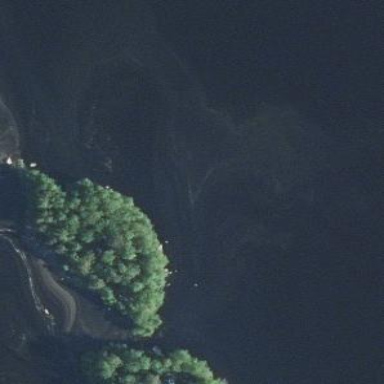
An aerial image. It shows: Islet.